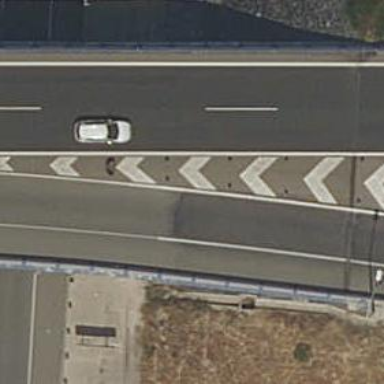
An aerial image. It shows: Bridge over motorway_link.